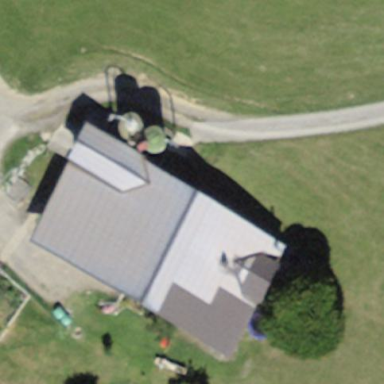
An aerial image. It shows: Barn.